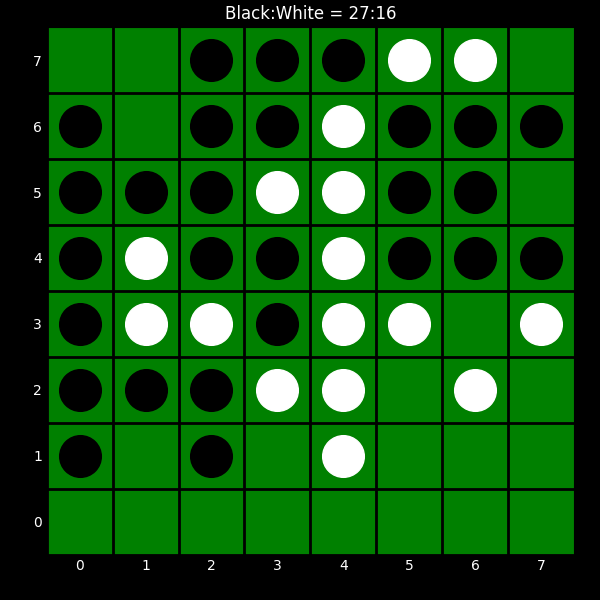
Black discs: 27
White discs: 16